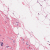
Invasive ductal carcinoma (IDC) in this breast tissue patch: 0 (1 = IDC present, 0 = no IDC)